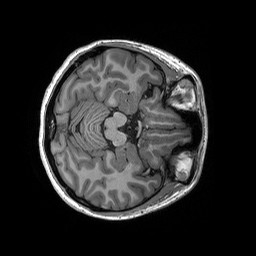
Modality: T1w
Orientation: axial
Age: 23
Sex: female
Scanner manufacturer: siemens
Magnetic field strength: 3 T
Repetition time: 2.53 s
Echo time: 0.00227 s